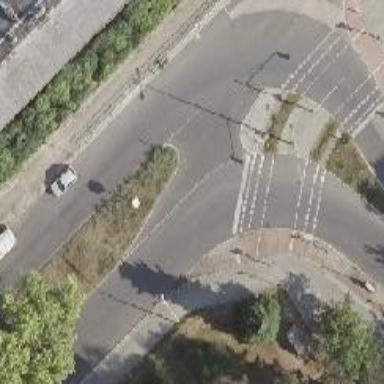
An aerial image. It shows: Road with traffic signals.